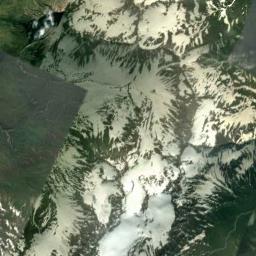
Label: snowberg